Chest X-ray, PA view. Patient: 50 years old, sex F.
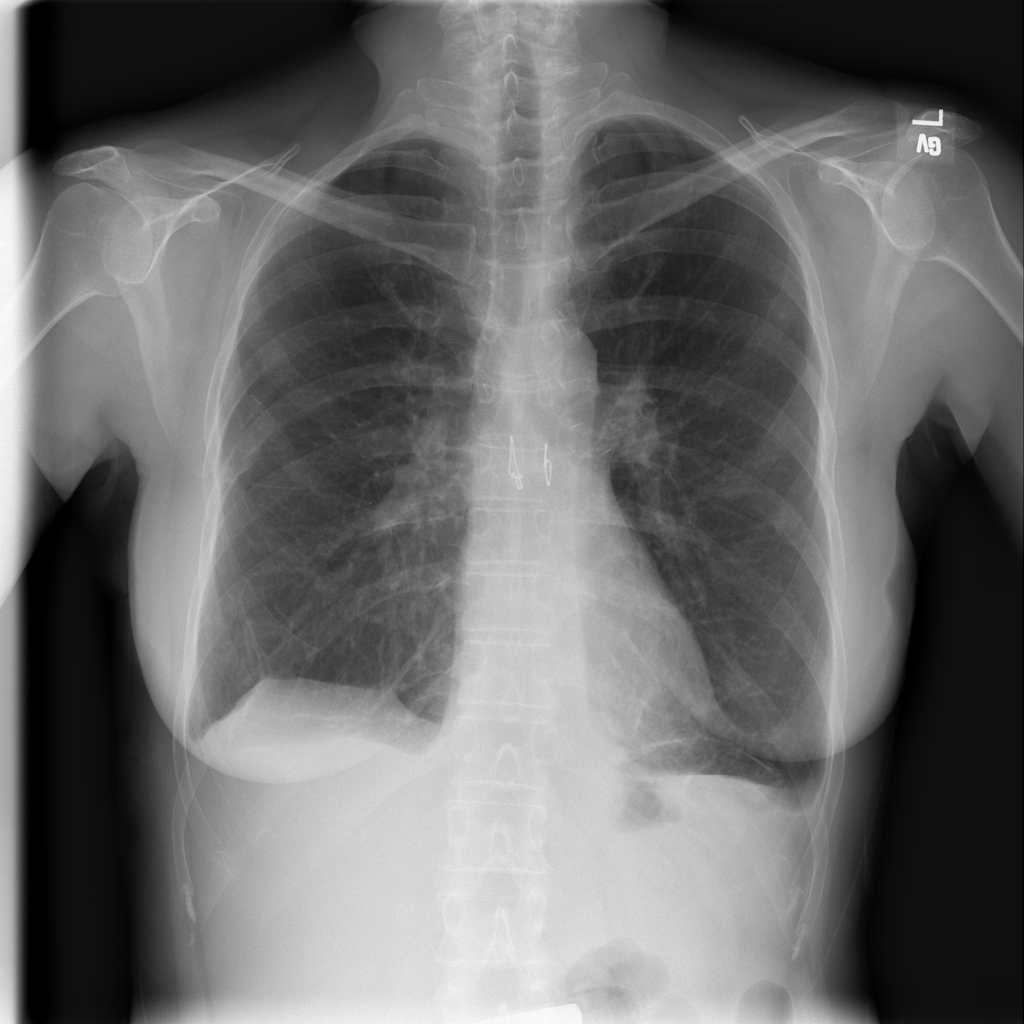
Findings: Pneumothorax